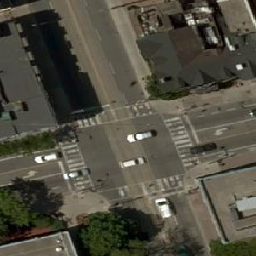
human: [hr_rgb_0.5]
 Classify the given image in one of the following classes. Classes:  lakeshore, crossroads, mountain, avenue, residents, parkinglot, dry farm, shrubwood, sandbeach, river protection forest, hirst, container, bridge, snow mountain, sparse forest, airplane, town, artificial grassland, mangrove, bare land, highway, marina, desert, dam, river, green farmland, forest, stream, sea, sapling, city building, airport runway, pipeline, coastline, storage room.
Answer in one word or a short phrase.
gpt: crossroads